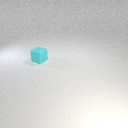
small cyan rubber cube